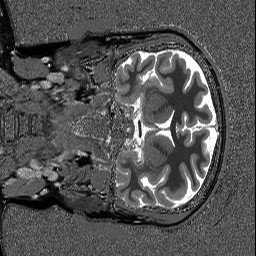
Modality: T1map
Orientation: coronal
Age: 38
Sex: female
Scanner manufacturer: siemens
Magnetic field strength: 3 T
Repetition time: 5 s
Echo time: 0.00298 s